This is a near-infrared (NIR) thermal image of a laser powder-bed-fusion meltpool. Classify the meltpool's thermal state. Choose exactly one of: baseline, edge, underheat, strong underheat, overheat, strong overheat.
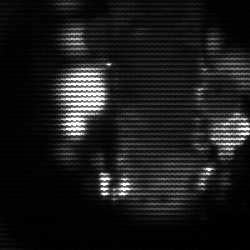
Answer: strong underheat